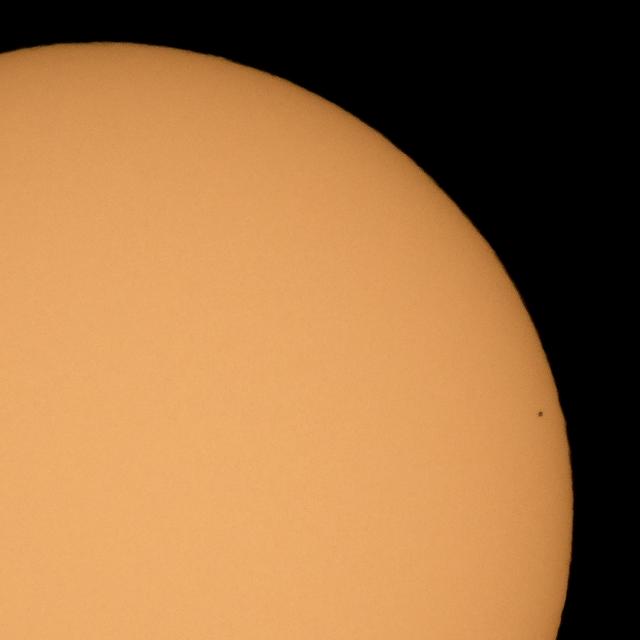
Mercury Solar Transit Arlington, Mercury, Sun, Transit, Virginia